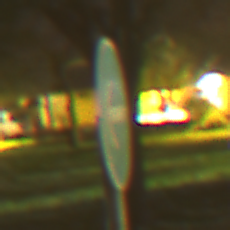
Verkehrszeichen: VorgeschriebeneFahrtrichtungHierLinks
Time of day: Night
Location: Outdoor (Suburban)
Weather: Clear
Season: NotSpecified
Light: Artificial